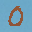
Label: 0